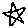
Label: star